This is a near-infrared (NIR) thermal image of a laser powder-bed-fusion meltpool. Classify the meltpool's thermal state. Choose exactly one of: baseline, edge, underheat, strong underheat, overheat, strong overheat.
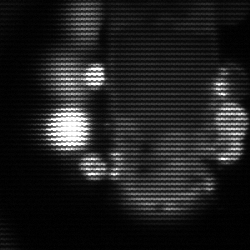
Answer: strong underheat